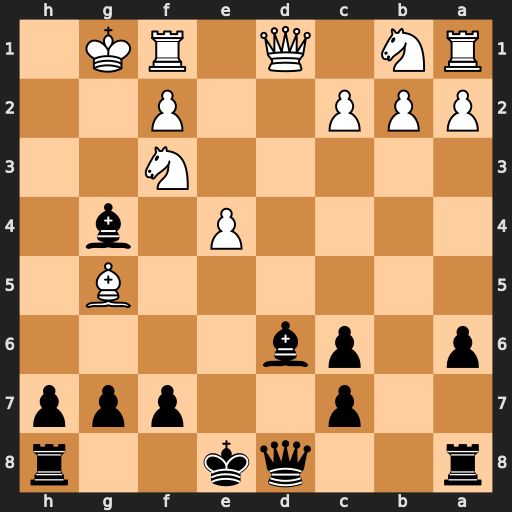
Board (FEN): r2qk2r/2p2ppp/p1pb4/6B1/4P1b1/5N2/PPP2P2/RN1Q1RK1
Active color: b
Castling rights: kq
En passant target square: -
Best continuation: Bxf3 Bxd8 Bxd1 Bxc7 Bxc7